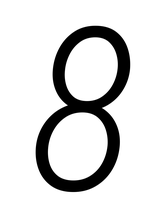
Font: Roboto-Italic_Condensed_Light_Italic